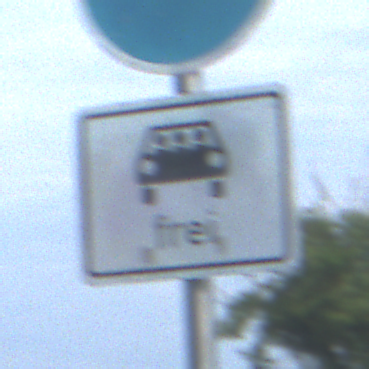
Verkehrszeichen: MehrfachbesetzePersonenkraftwagenFrei
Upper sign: Busssonderstreifen
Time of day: MorningAfternoon
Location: Outdoor (Nature)
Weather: PartlyCloudy
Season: NotSpecified
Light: Natural